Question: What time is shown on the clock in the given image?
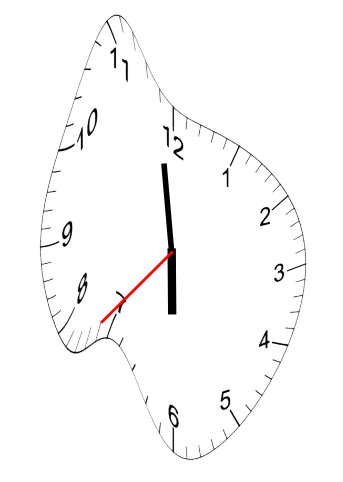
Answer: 05:58:37